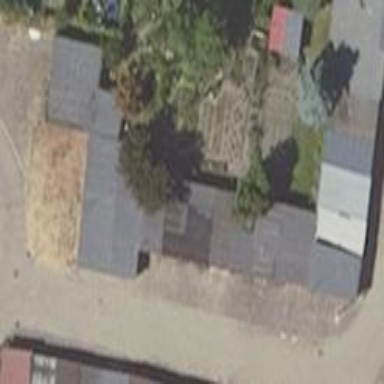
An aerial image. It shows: Group of garages.